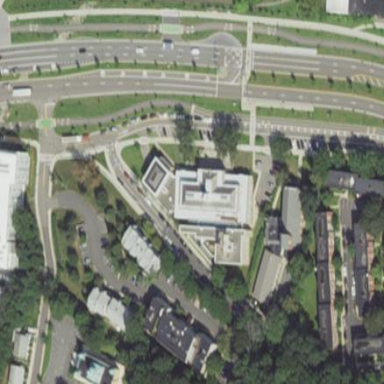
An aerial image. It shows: Courthouse building.